Question: On my web app, I want to be able to remove the Flash context menu and only leave the ones really needed like the textarea contextmenu.

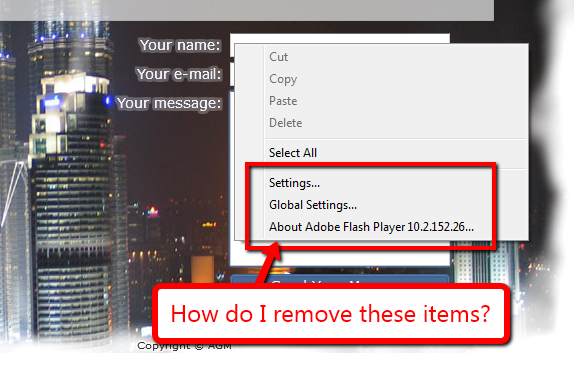
Answer: It's not possible to remove those in Flash Player in the browser. Please go vote for this bug:
<URL>